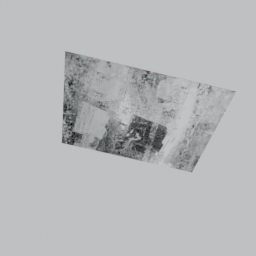
Label: decoration